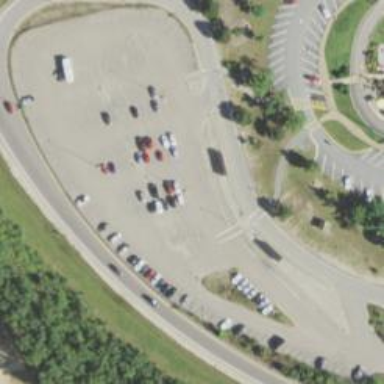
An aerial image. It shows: Parking area with shelter for bus park & ride facility.